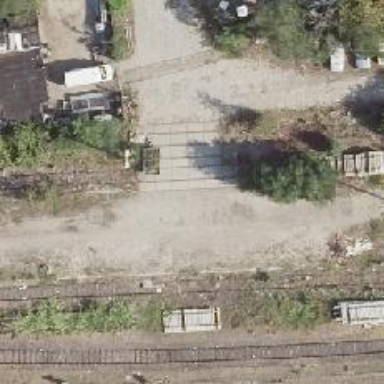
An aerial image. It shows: Level crossing along the railway.